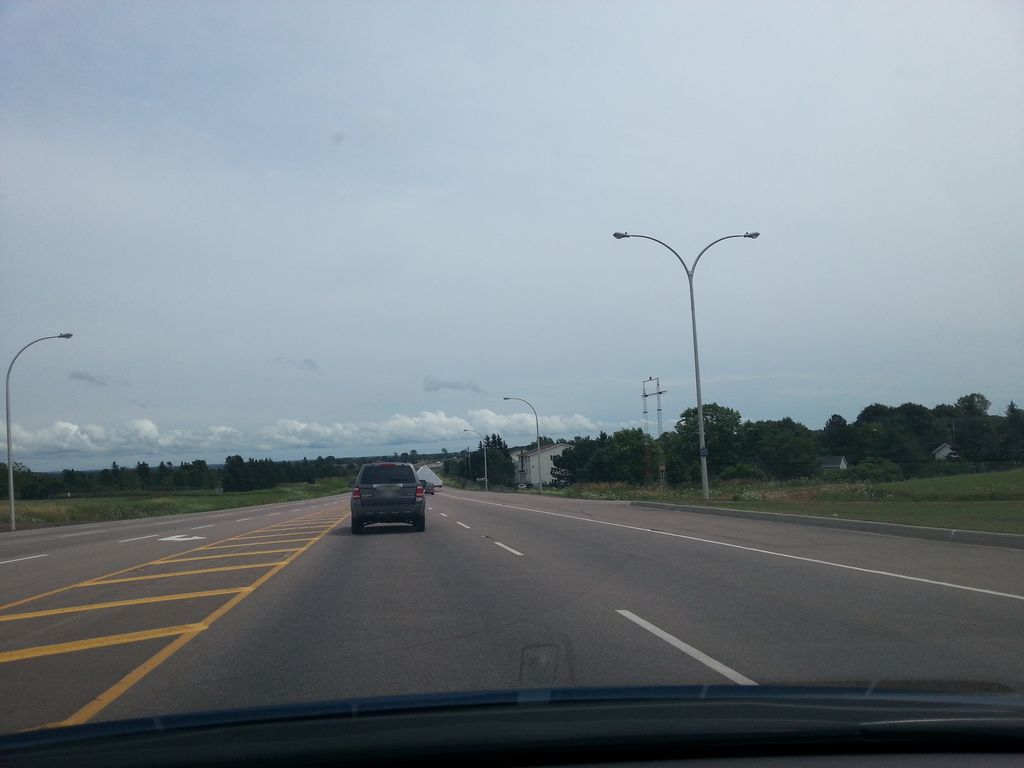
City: charlottetown